Question: I have a dataset which looks like that:
'''
dict = {
'columns': ['one', 'two', 'three'],
'headers': ['header1', 'header2', 'header3', 'header4'],
'data': [
['111', '222', '333'],
['111', '222', '333'],
['111', '222', '333'],
['111', '222', '333']
]}
'''
How I can get this exact table, using HTML and Django:

Please, provide the example of the code.
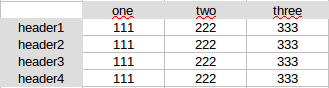
Answer: Maybe something like this. Now before constructing the table we need to make a little change in the data, ie just attach the header items to data items, prepend them to each item of data in the django view itself, resulting in something like this:
'''
dict = {
'columns': ['one', 'two', 'three'],
'data': [
['header1', '111', '222', '333'],
['header2', '111', '222', '333'],
['header3', '111', '222', '333'],
['header4', '111', '222', '333']
]}
'''
HTML code:
'''
<table>
<tr>
<th></th>
{% for each in dict.columns %}
<th>{{ each }}</th>
{% endfor %}
</tr>
{% for each in dict.data %}
<tr>
{% for item in each %}
<td>{{ item }}</td>
{% endfor %}
'''
'''
{% endfor %}</table>
'''